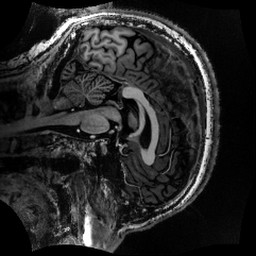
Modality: MP2RAGE
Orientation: sagittal
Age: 52
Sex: male
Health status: healthy